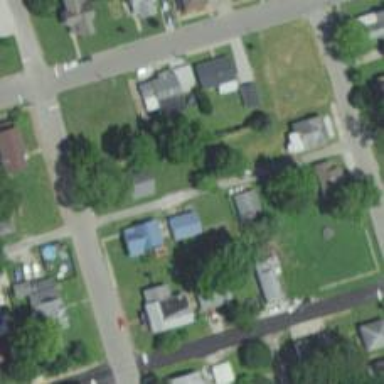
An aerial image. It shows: Alley classified as service road.